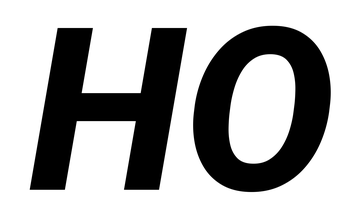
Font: Roboto-Italic_ExtraBold_Italic